Field crop: maize
Growth stage: 2
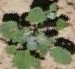
Species: chenopodium